Question: I'm having some trouble with color maps. Basically, what I would like to produce is similar to the image below.
On the bottom subplot I would like to be able to plot the relevant colour, but spanning the entire background of the subplot.i.e it would just look like a colourmap over the entire plot, with no lines or points plotted. It should still correspond to the colours shown in the scatter plot.
Is it possible to do this? what I would ideally like to do is put this background under the top subplot. ( the y scales are in diferent units)

Thanks for and help.
for bottom scatter subplot:
'''
x = np.arange(len(wind))
y = wind
t = y
plt.scatter(x, y, c=t)
'''
where wind is a 1D array
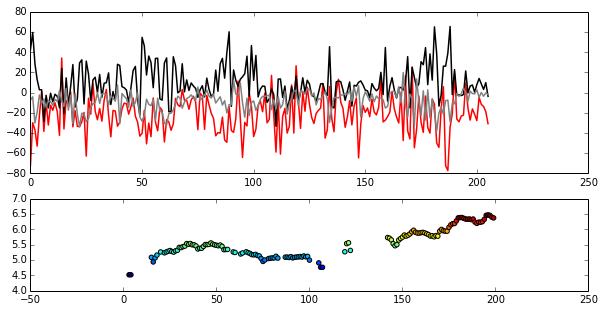
Answer: You can use imshow to display your wind array. It needs to be reshaped to a 2D array, but the 'height' dimensions can be length 1. Setting the extent to the dimensions of the top axes makes it align with it.
'''
wind = np.random.randn(100) + np.random.randn(100).cumsum() * 0.5
x = np.arange(len(wind))
y = wind
t = y
fig, ax = plt.subplots(2,1,figsize=(10,6))
ax[0].plot(x,y)
ax[1].plot(x, 100- y * 10, lw=2, c='black')
ymin, ymax = ax[1].get_ybound()
xmin, xmax = ax[1].get_xbound()
im = ax[1].imshow(y.reshape(1, y.size), extent=[xmin,xmax,ymin,ymax], interpolation='none', alpha=.5, cmap=plt.cm.RdYlGn_r)
ax[1].set_aspect(ax[0].get_aspect())
cax = fig.add_axes([.95,0.3,0.01,0.4])
cb = plt.colorbar(im, cax=cax)
cb.set_label('Y parameter [-]')
'''

If you want to use it as a 'background' you should first plot whatever you want. Then grab the extent of the bottom plot and set it as an extent to 'imshow'. You can also provide any colormap you want to 'imshow' by using 'cmap='.